Interaction volume radius: 5 \u00c5
Interaction volume height: 20 \u00c5
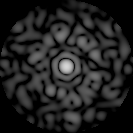
Disorder parameter: 0.8257